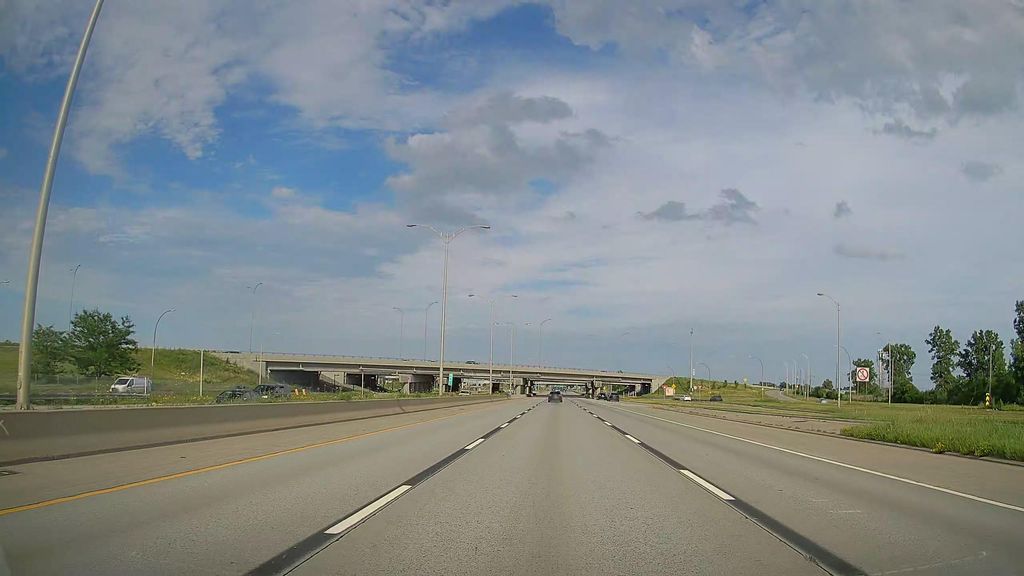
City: montreal